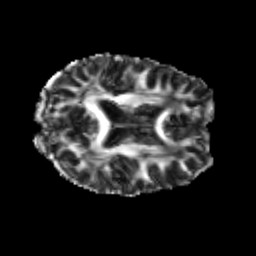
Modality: FA
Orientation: axial
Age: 21
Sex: male
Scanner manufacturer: siemens
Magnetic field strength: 3 T
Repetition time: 3.5 s
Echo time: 0.104 s